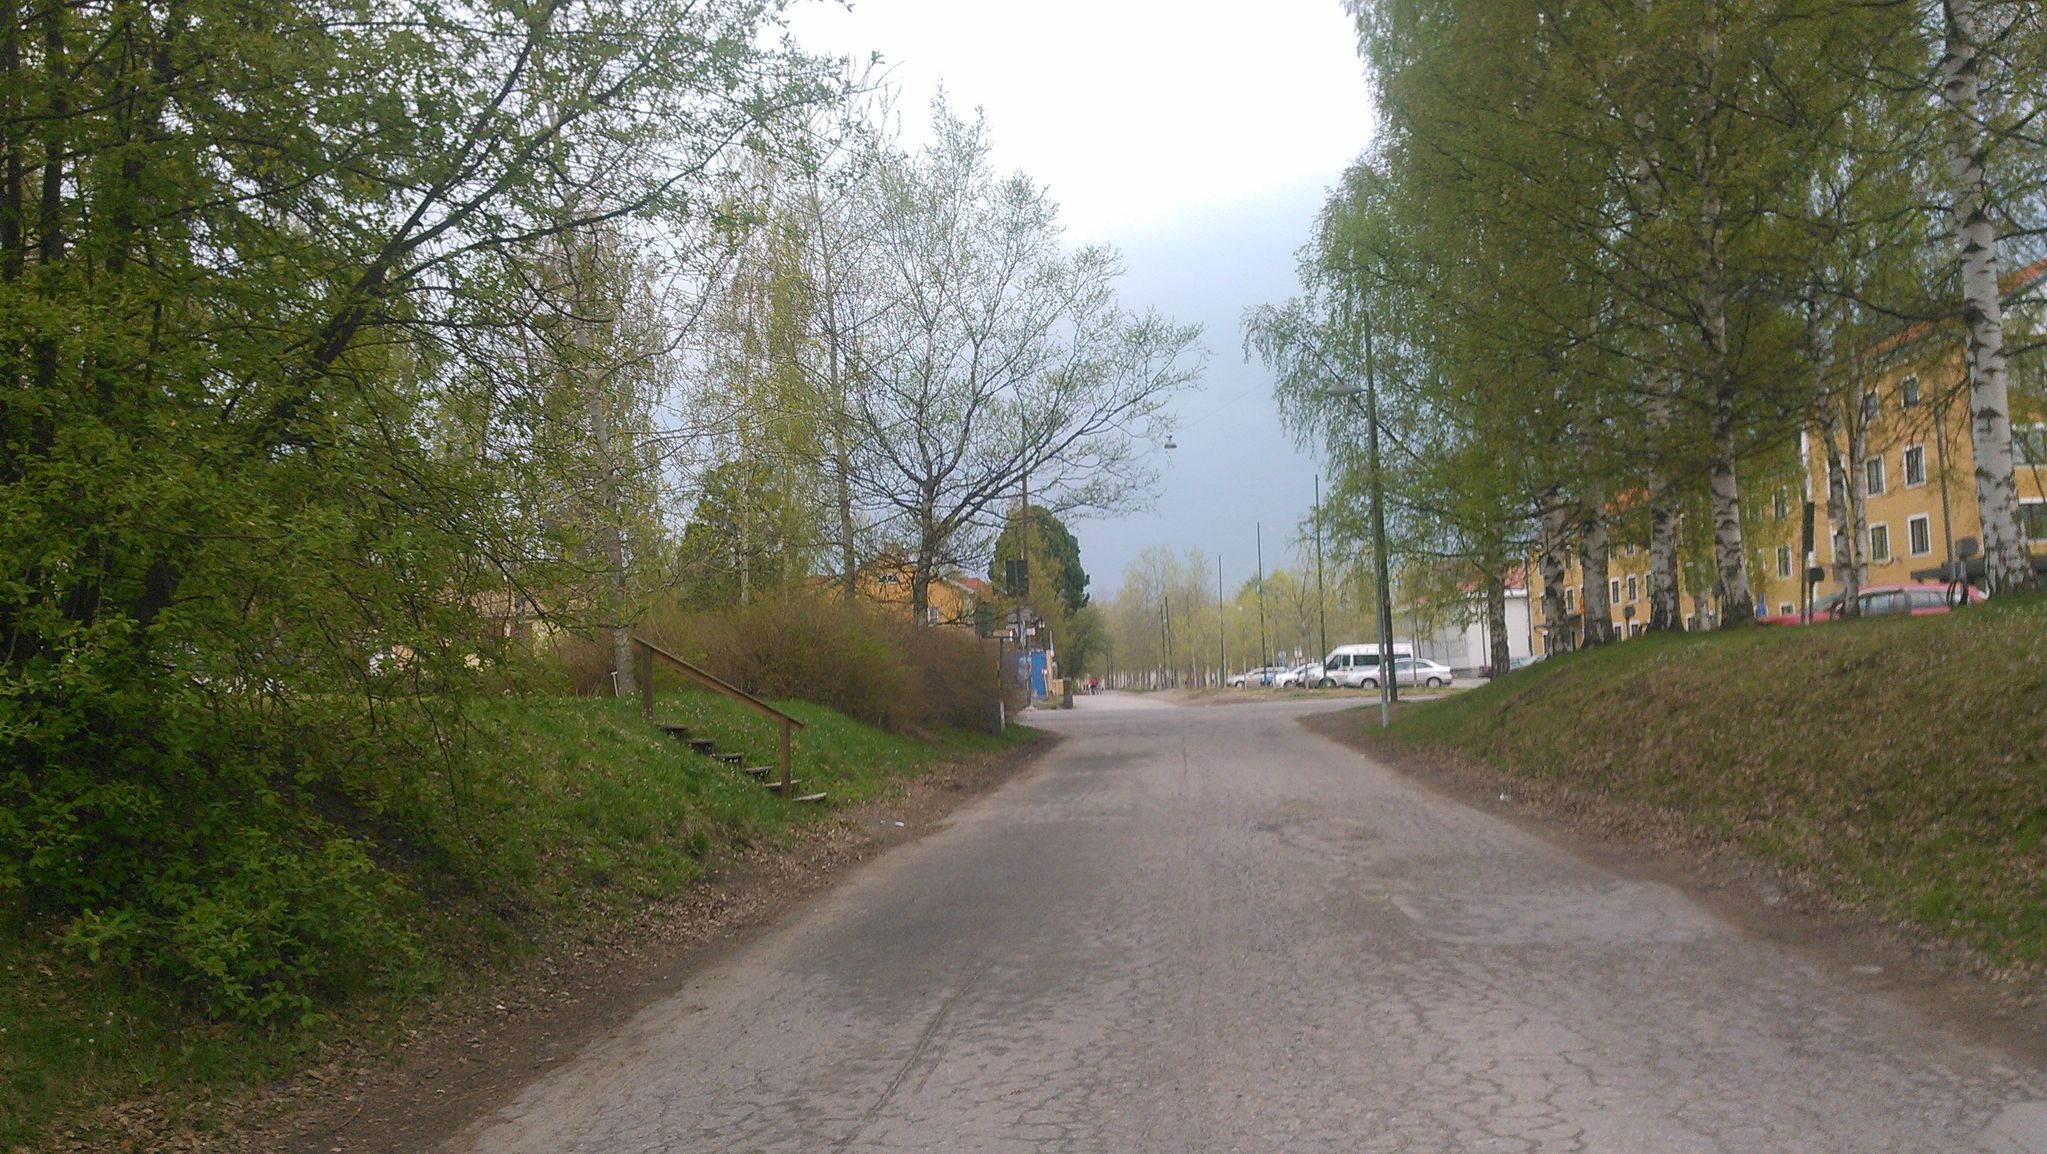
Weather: clear
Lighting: day
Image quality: good
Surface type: driving surface
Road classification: residential, cycleway
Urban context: urban centre
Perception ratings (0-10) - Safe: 4.35, Lively: 5.45, Beautiful: 5, Boring: 9.58, Depressing: 4.92, Wealthy: 5.3